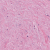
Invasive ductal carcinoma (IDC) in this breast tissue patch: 1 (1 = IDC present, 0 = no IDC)